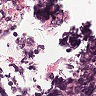
Metastatic tissue present: no